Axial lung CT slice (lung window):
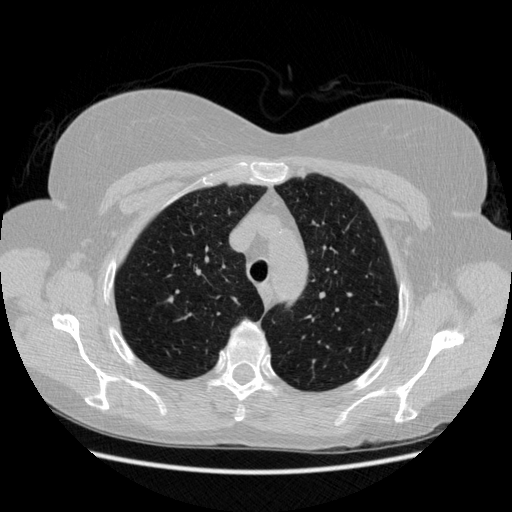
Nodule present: no